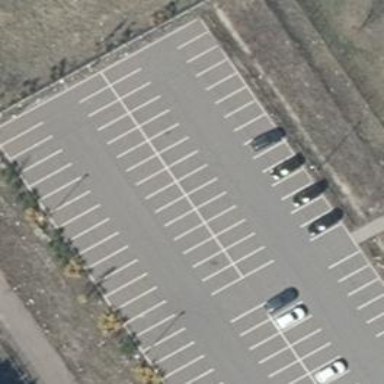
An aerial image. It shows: Parking area.